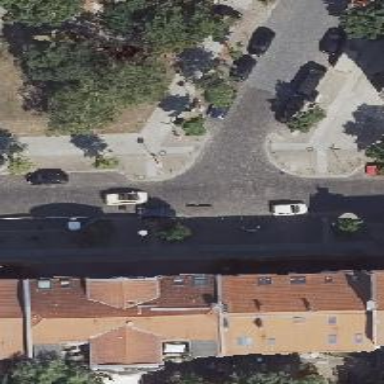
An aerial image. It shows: Residential road with sidewalks on both sides. The parking lanes are parallel to the road.